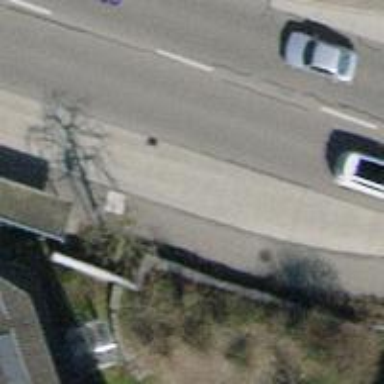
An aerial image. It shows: Bus stop with sheltered platform for public transport.